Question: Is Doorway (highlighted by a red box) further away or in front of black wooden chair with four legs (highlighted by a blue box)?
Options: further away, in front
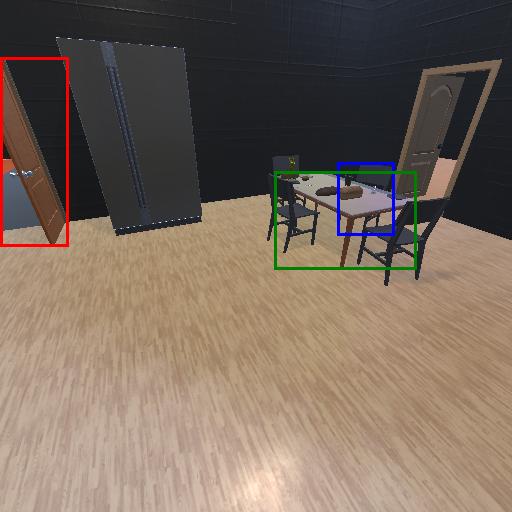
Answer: further away